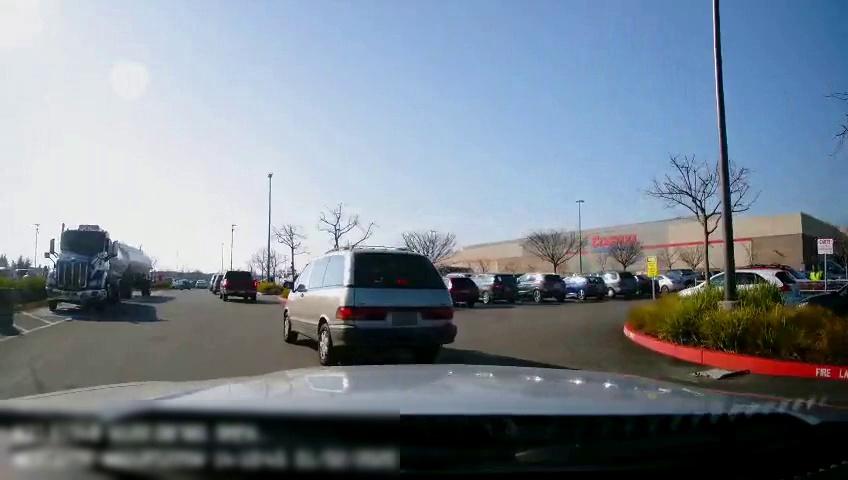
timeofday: Day
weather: Sunny
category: Drivable Space
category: Vehicles | Truck
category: Vehicles | SUV
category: Vehicles | SUV
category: Vehicles | Car
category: Vehicles | Van
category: Vehicles | Car
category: Vehicles | SUV
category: Vehicles | SUV
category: Vehicles | SUV
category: Vehicles | SUV
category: Vehicles | Car
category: Vehicles | SUV
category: Vehicles | SUV
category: Vehicles | Car
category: Vehicles | Car
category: Vehicles | Truck
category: Vehicles | SUV
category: Vehicles | Truck
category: Vehicles | Other LV
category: Pedestrians
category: Traffic | Signs
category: Traffic | Signs